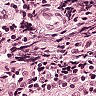
Metastatic tissue present: no